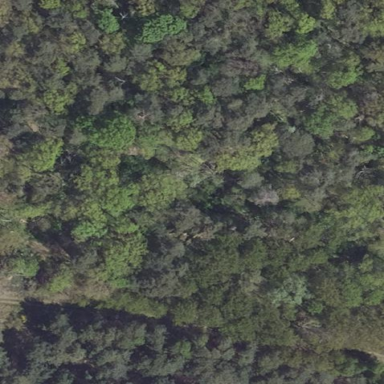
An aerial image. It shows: Forest area.